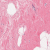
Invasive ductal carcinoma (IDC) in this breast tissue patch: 0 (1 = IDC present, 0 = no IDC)